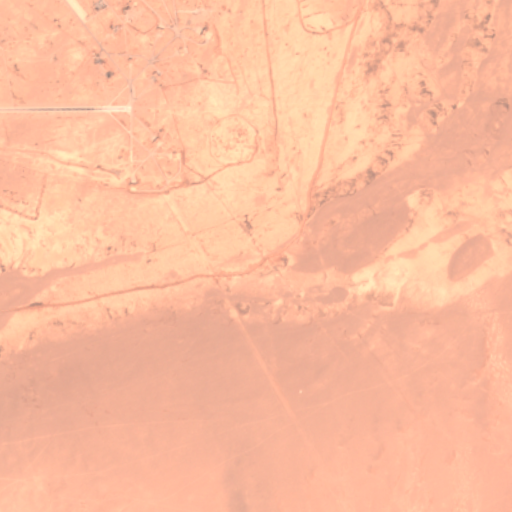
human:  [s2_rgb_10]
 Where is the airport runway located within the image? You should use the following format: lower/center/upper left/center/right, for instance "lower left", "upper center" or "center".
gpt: The airport runway is located in the upper left of the image.
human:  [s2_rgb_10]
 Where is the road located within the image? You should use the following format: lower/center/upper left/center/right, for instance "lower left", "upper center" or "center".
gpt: There is no road in the image.